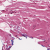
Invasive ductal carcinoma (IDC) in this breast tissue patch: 0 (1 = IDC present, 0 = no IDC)